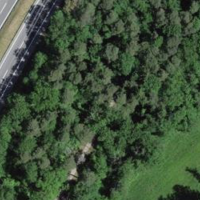
EUNIS habitat code: 57
Species observed at this site:
Campanula trachelium